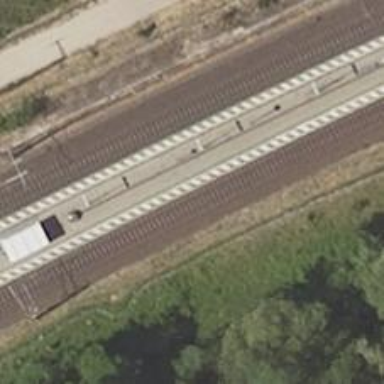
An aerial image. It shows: Close-up of railway platform edge.